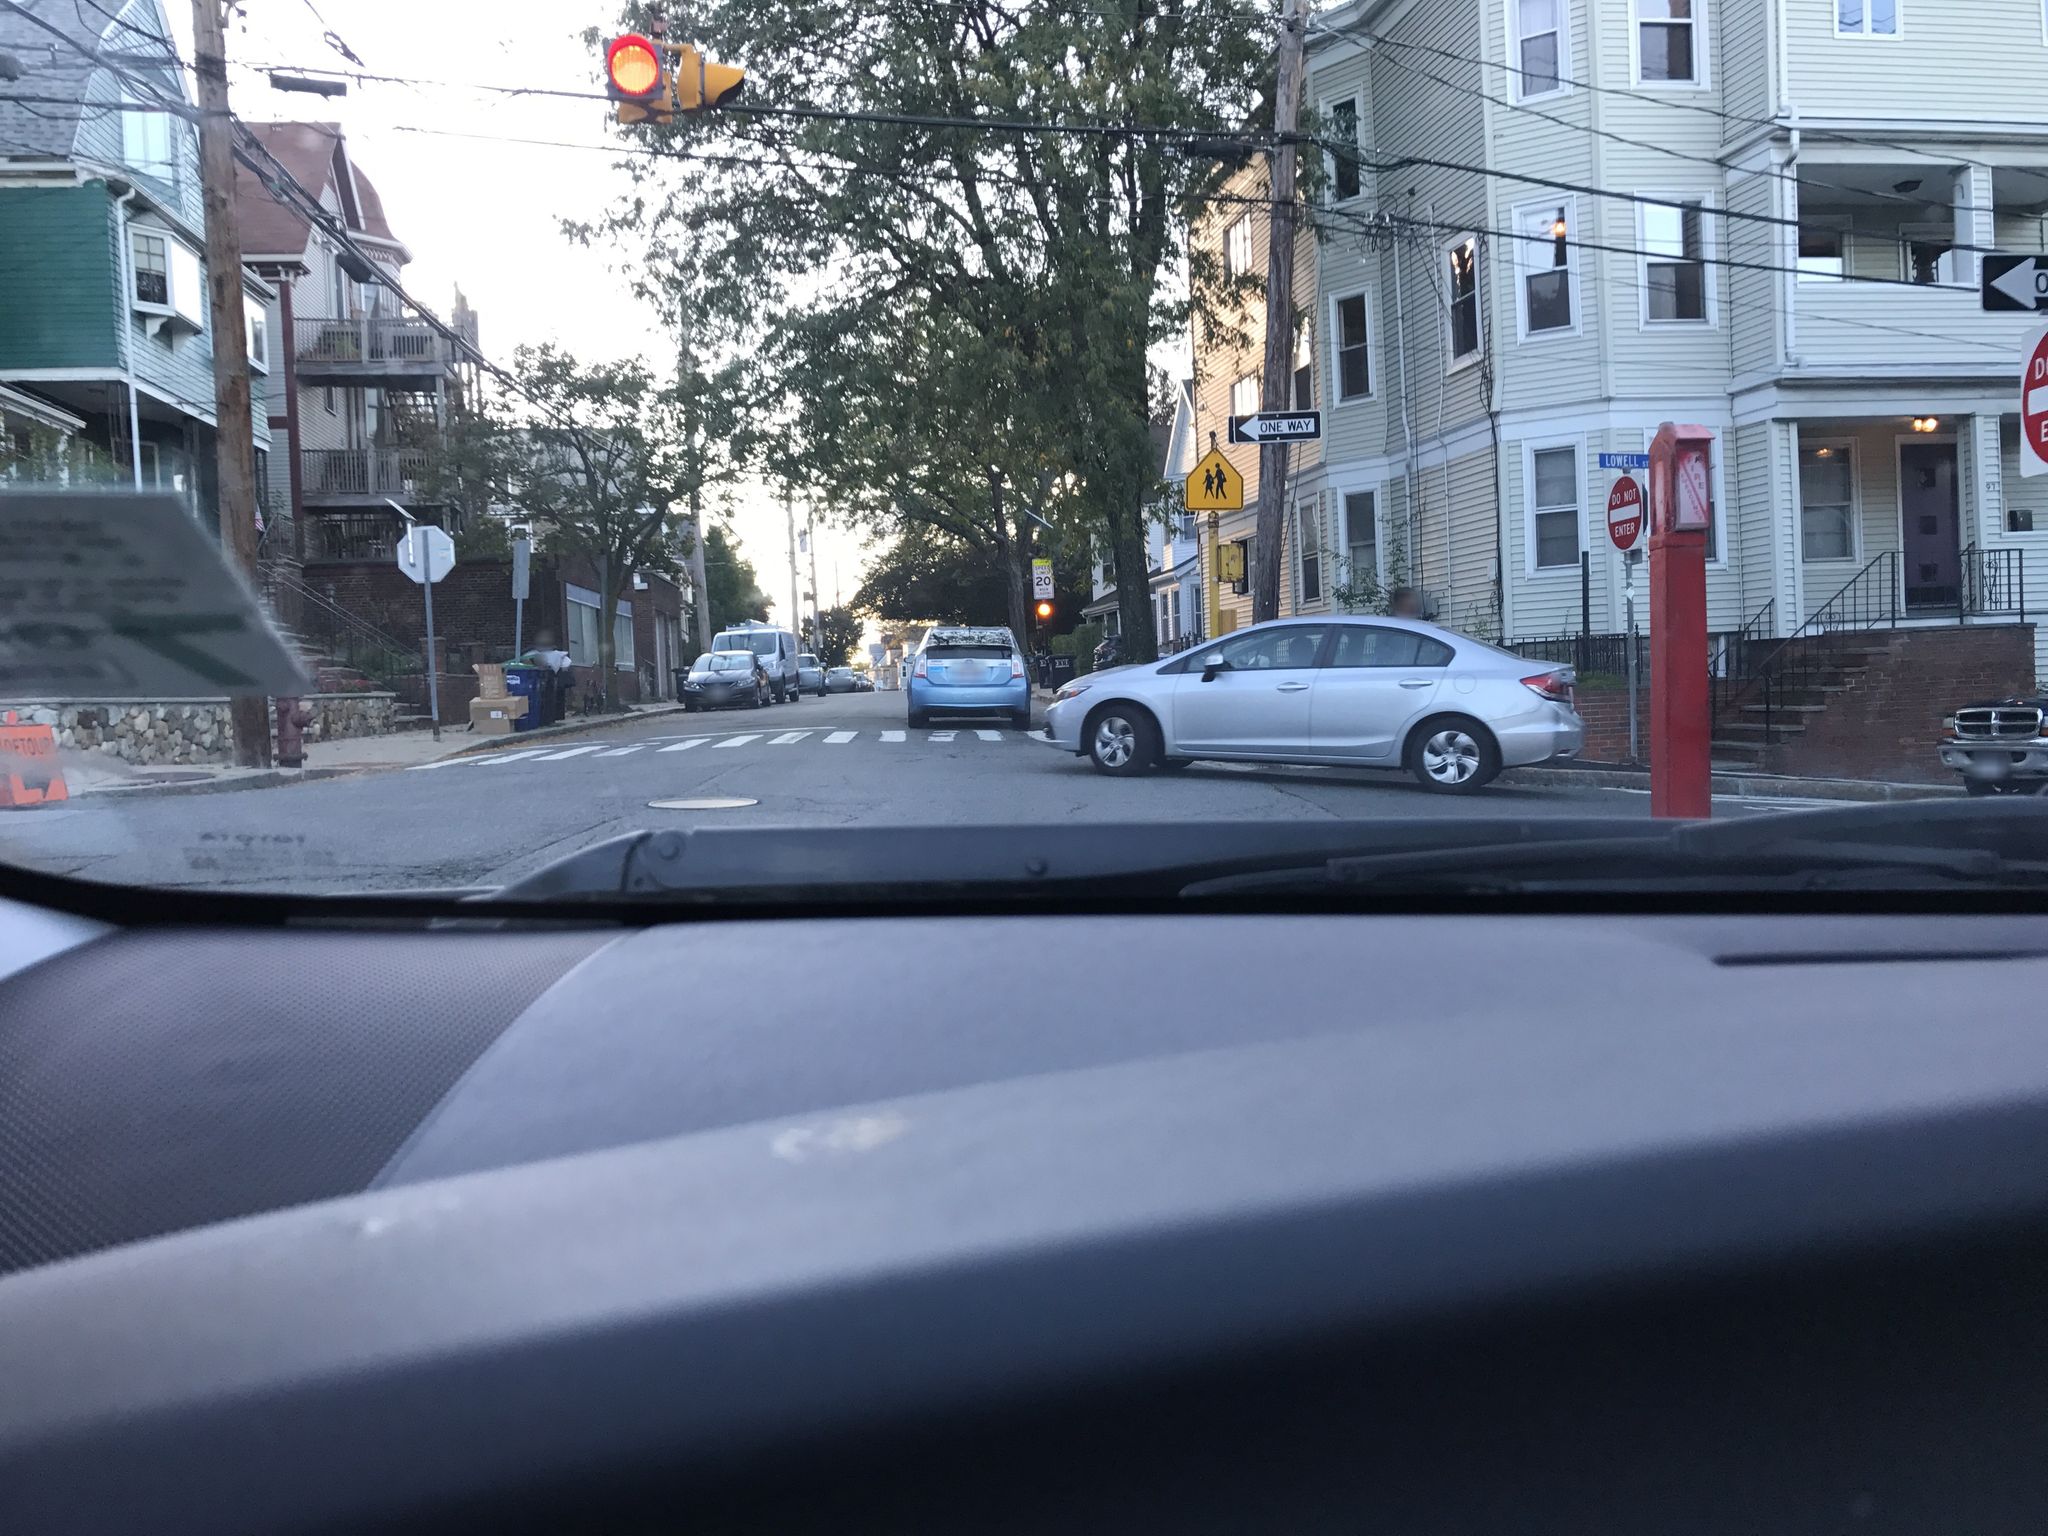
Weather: snowy
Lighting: day
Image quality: good
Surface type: driving surface
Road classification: tertiary
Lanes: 2
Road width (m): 13.7
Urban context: urban centre
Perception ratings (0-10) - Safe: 7.37, Lively: 9.46, Beautiful: 1.61, Boring: 2.47, Depressing: 1.98, Wealthy: 2.13